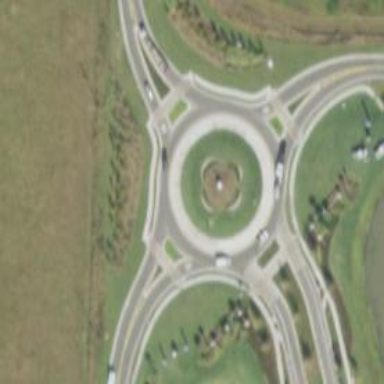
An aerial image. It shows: Tertiary road leading to roundabout.